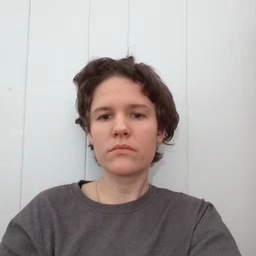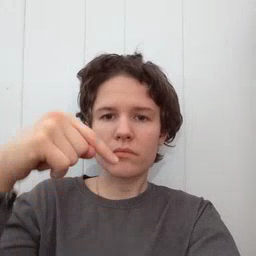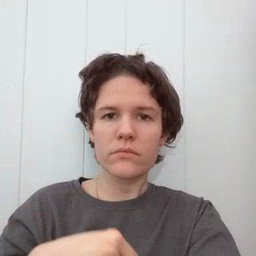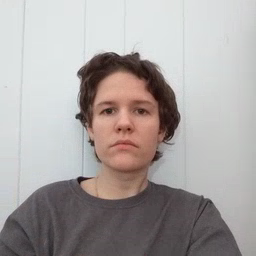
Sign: down